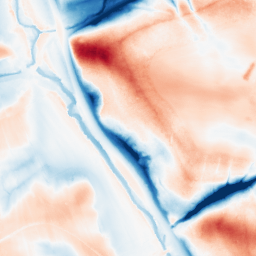
Category: classical
Decomposition family: gaussian_anisotropic
Decomposition parameters: sigma_x: 10
sigma_y: 20
Upsampling method: quintic
Upsampling parameters: scale: 4
Upsampling scale: 4